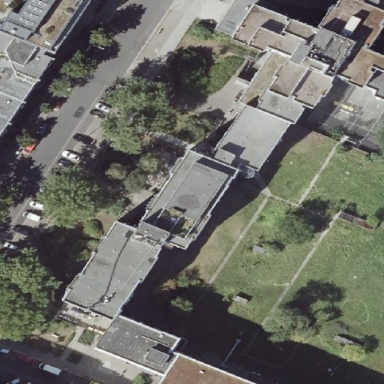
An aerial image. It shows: Dormitory building.